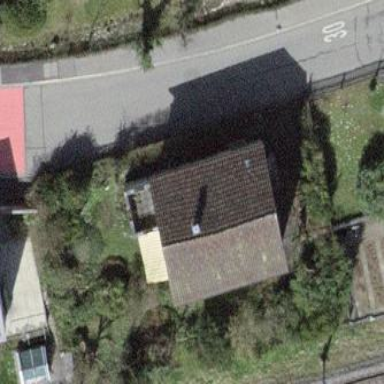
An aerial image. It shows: Detached residential building with gabled roof.